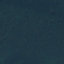
Land use / land cover: Forest